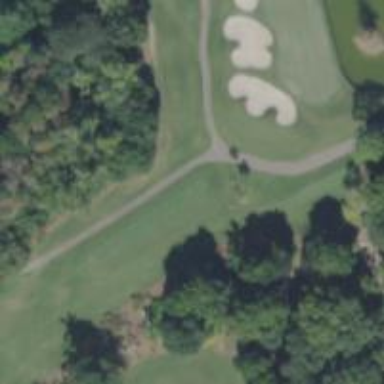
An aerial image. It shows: Service road used as golf cart path.